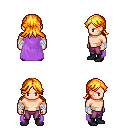
a pixel art fantasy rpg character, male body template, human, light skin, lavender cape, magenta pants, light blonde loose hair, white cloth bandages, black shoes, four views (front, back, left, right), 2x2 character sprite sheet, small pixel art, hard edges, no anti-aliasing